Question: I want to display related product category name in 'product.supplierinfo.tree.view' on Odoo ?
Here is a :

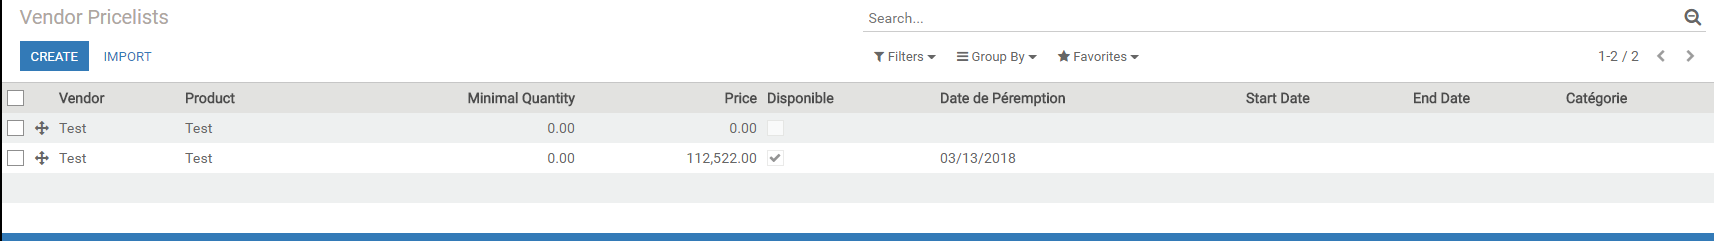
Answer: Just create a <URL>:
'''
product_category = fields.Many2one(
string='Product Category',
related='product_tmpl_id.category_id',
comodel_name='product.category',
)
'''
And add it to the tree view as usual:
'''
<record id="product_supplierinfo_tree_view" model="ir.ui.view">
<field name="name">product.supplierinfo.tree.view</field>
<field name="model">product.supplierinfo</field>
<field name="inherit_id" ref="product.product_supplierinfo_tree_view" />
<field name="arch" type="xml">
<field name="name" position="after">
<field name="product_category" />
</field>
</field>
</record>
'''